Current action and preconditions to check: trajectory_clear

Your task: For each precondition in the list above, predict whether it will hold at this action.

Consider the current scene as observed from the mobile robot's camera, and analyze the predicted future states of all dynamic agents (e.g., people, animals, vehicles, or any moving entities) within the NEXT SECOND.

IMPORTANT: Only answer "very likely" if you are absolutely certain—based on strong, clear evidence—that a dynamic agent will violate the precondition in the predicted future state. Do NOT answer "very likely" for unlikely, ambiguous, or low-probability risks.

Ask yourself for each precondition: Is there a high probability, with clear and convincing evidence, that the predicted future states of any dynamic agent will interfere with the predicted future state of the currently executing action within the NEXT SECOND, causing that precondition to fail?

Assess the risk level based on these predictions. Use "likely" or "very likely" if motions create a clear risk of interference.

Use "neutral" or "improbable" if agents are nearby but their predicted paths are clearly diverging or non-conflicting.

Failure Risk Categories: "very improbable", "improbable", "neutral", "likely", "very likely"

Answer Format: Output ONLY the probability_of_failure value from these categories: "very improbable", "improbable", "neutral", "likely", "very likely"

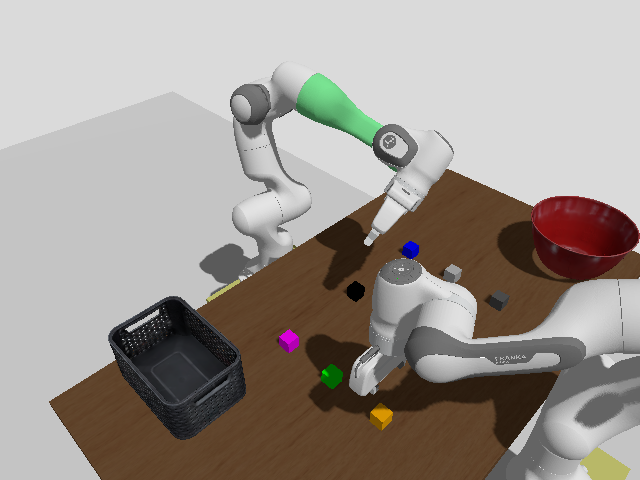

Answer: very improbable